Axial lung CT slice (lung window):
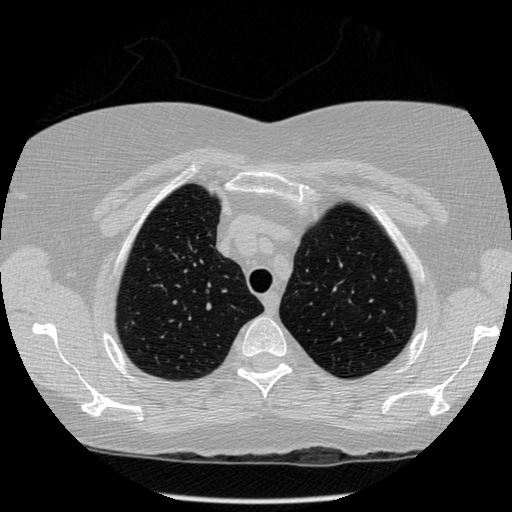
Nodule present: no